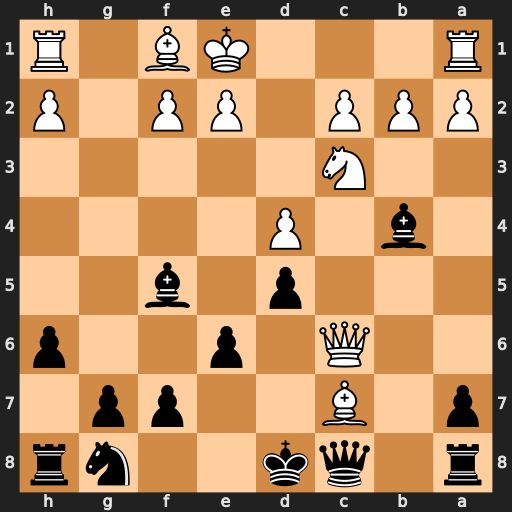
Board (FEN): r1qk2nr/p1B2pp1/2Q1p2p/3p1b2/1b1P4/2N5/PPP1PP1P/R3KB1R
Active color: b
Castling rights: KQ
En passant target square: -
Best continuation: Qxc7 Qxa8+ Ke7